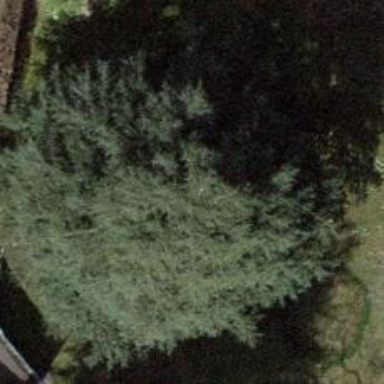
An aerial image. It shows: Evergreen needle-leaved tree.